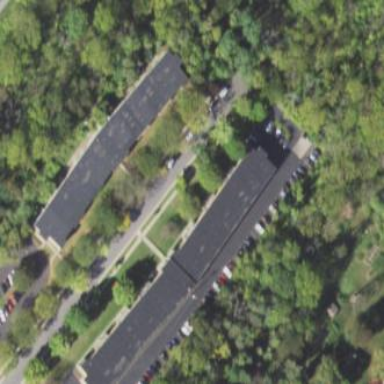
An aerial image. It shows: View of apartment building.